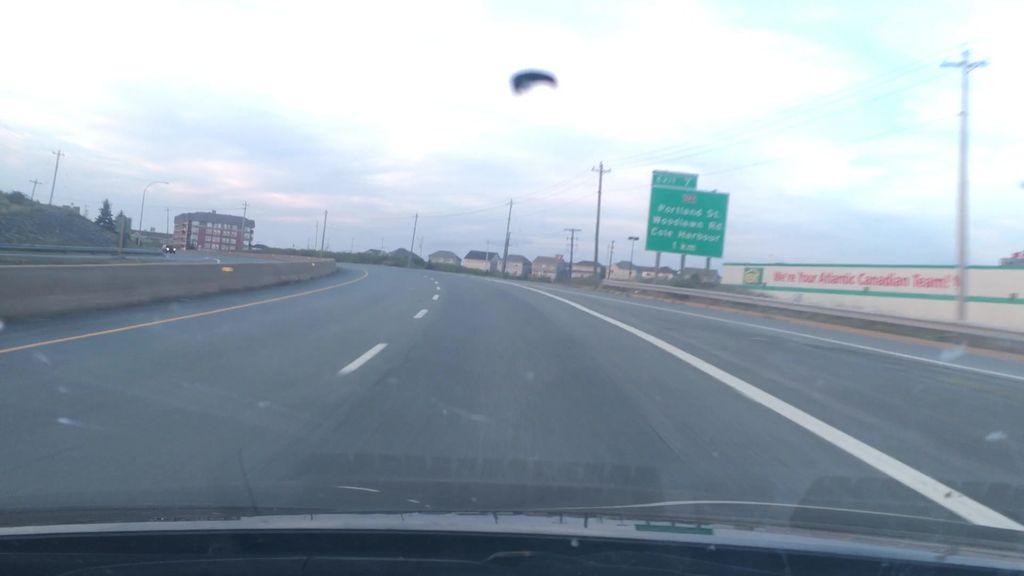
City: halifax